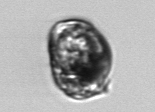
Label: Proterythropsis